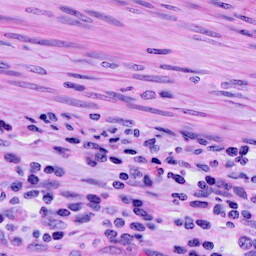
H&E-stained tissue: Cervix